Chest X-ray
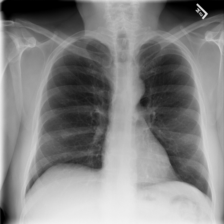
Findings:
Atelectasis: negative
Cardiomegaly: negative
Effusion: negative
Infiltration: positive
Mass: negative
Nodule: negative
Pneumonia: negative
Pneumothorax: negative
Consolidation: negative
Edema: negative
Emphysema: negative
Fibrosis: negative
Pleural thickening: negative
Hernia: negative